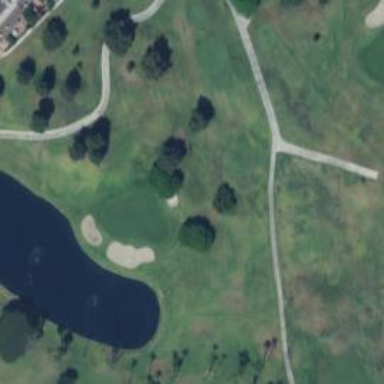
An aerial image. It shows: Golf hole.